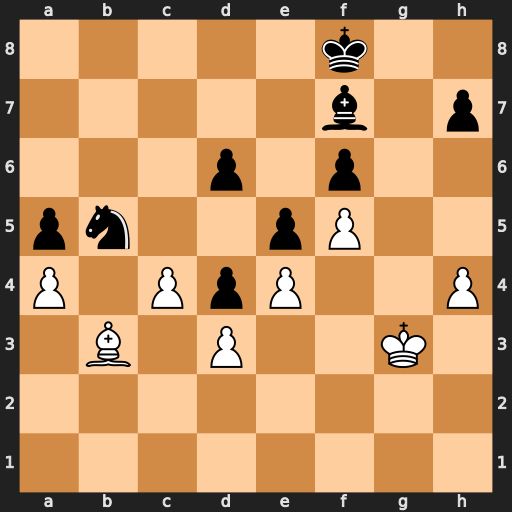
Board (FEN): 5k2/5b1p/3p1p2/pn2pP2/P1PpP2P/1B1P2K1/8/8
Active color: w
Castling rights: -
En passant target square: -
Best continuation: cxb5 Bxb3 b6 Bxa4 b7